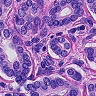
Metastatic tissue present: yes